Question: I've created such a model:
'''
var keystone = require('keystone'),
Types = keystone.Field.Types;
var Page = new keystone.List('Page', {
autokey: { path: 'slug', from: 'menuTitle', unique: true },
map: { name: 'menuTitle' },
});
Page.add({
keyword: { type: Types.Key, required: true, initial: false },
slug: { type: Types.Key, required: true, initial: false },
type: { type: Types.Select, options: 'textpage, projects, services, contacts, homepage', default: 'textpage' },
menuTitle: { type: String, required: true, initial: false },
pageTitle: { type: String },
pageContent: { type: Types.Html, wysiwyg: true, height: 400 },
seoTitle: { type: String },
seoKeywords: { type: String },
seoDescription: { type: String },
isActive: { type: Types.Boolean }
});
Page.defaultColumns = 'keyword, slug, menuTitle, isActive';
Page.register();
'''
I expected it will generate a list of objects and a form to create these objects.
But the form has no fields.
What am I doing wrong? Or what else should I do to get a form with all my fields?
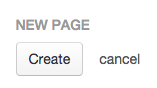
Answer: Basically, you're not seeing any fields because you have the 'initial' option set to 'false' on them all.
'initial' defaults to 'false', except for the "name" field - i.e. by default a field with the path 'name' or a path that matches the mapping you've given Keystone for 'name', in your case 'menuTitle'.
So normally your 'menuTitle' field would show up, expect you're explicitly telling it not to with the 'initial: false' setting.
To get fields to show up, simply set the ones you want to 'initial: true', like this:
'''
var keystone = require('keystone'),
Types = keystone.Field.Types;
var Page = new keystone.List('Page', {
autokey: { path: 'slug', from: 'menuTitle', unique: true },
map: { name: 'menuTitle' },
});
Page.add({
keyword: { type: Types.Key, required: true, initial: true },
type: { type: Types.Select, options: 'textpage, projects, services, contacts, homepage', default: 'textpage' },
menuTtle: { type: String, required: true, initial: true },
pageTitle: { type: String, initial: true },
pageContent: { type: Types.Html, wysiwyg: true, height: 400 },
seoTitle: { type: String },
seoKeywords: { type: String },
seoDescription: { type: String },
isActive: { type: Types.Boolean }
});
Page.defaultColumns = 'keyword, slug, menuTitle, isActive';
Page.register();
'''
Also worth noting that you don't need to actually add the 'slug' field; it's automatically added to the schema for you because of your 'autokey' settings.